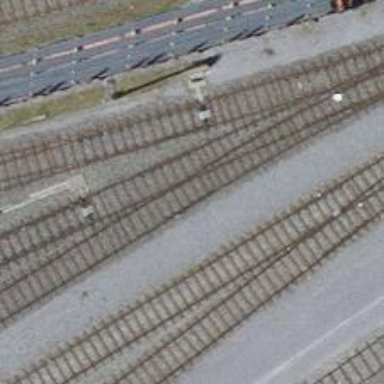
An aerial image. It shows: Railway yard with one track.